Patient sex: M
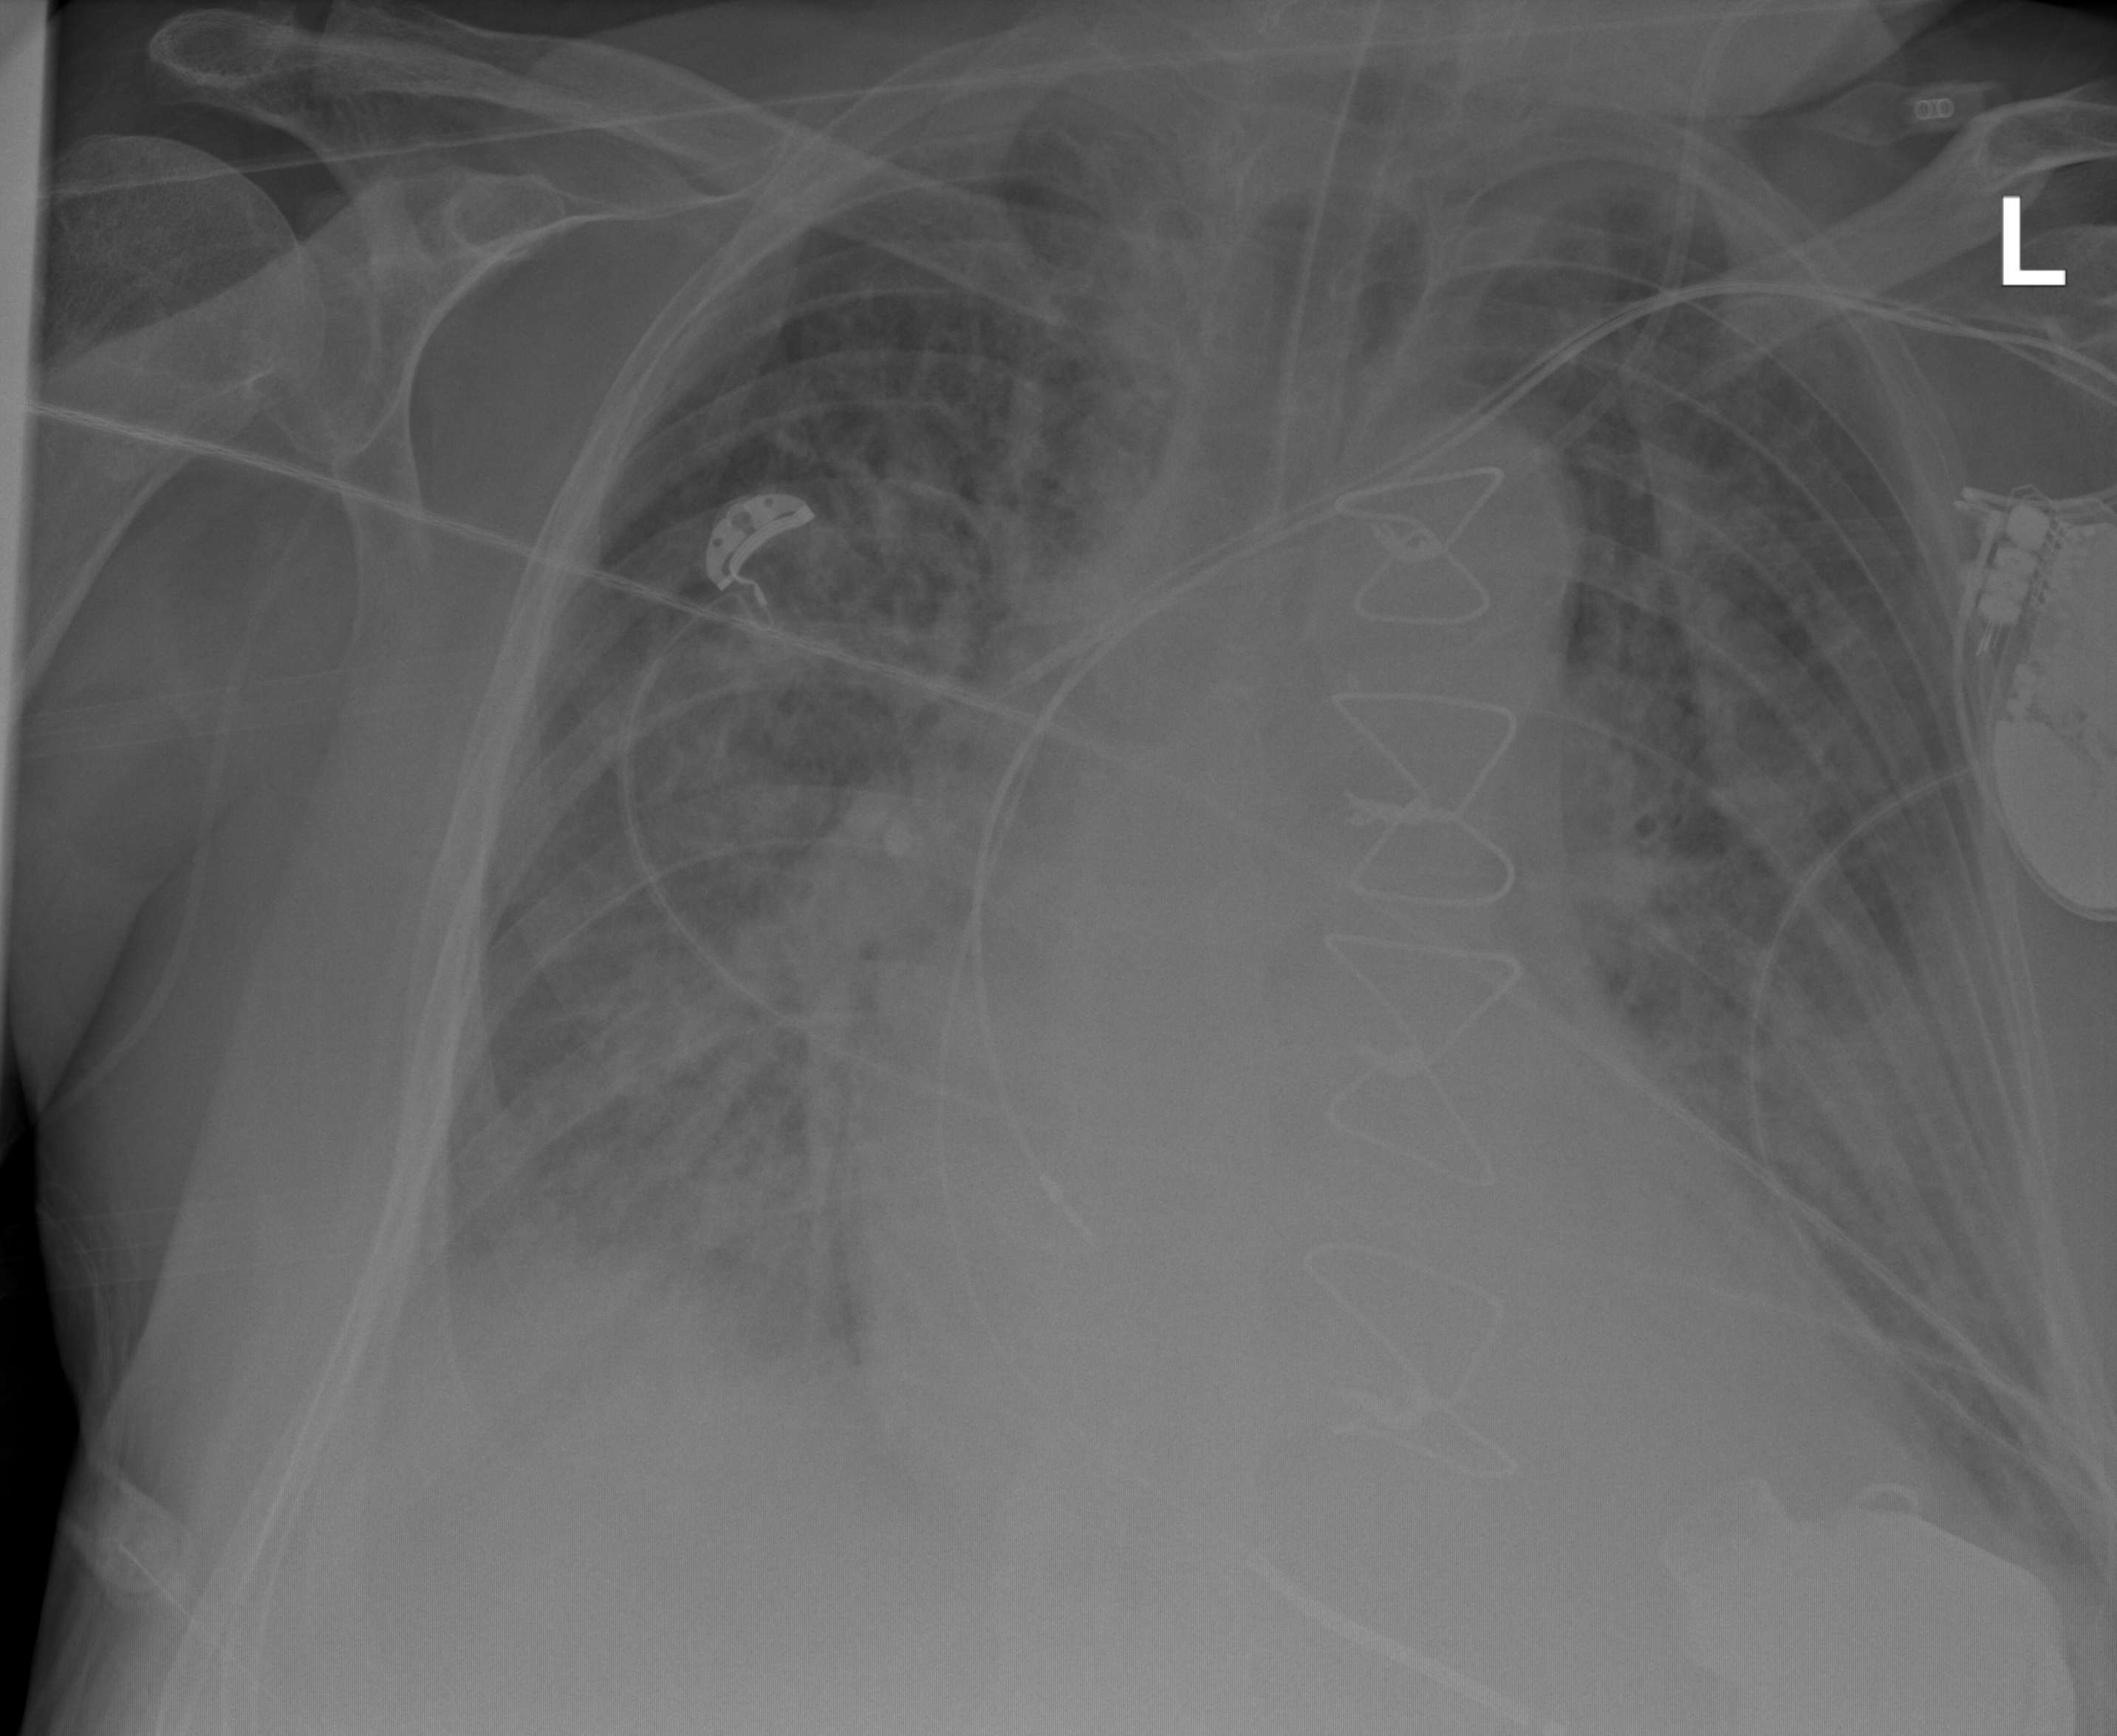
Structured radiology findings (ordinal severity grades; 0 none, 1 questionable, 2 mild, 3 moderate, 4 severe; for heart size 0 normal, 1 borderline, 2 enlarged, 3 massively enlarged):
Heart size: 3
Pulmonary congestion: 3
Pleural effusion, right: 2
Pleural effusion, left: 1
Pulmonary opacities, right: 3
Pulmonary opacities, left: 3
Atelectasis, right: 2
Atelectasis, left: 2